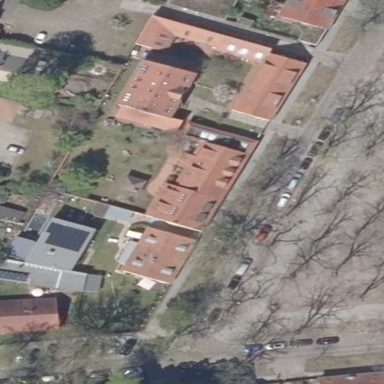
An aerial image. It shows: Historic residential building with gabled roof made of red roof tiles. The exterior of the building is painted yellow and it is currently used as hotel.